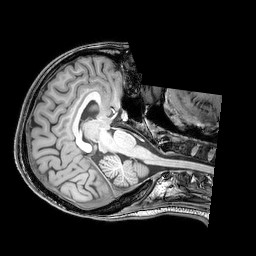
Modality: T1w
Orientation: axial
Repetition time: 0.00828 s
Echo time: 0.00388 s